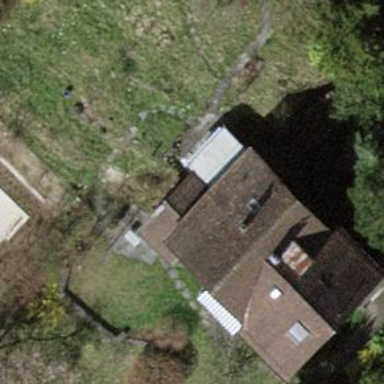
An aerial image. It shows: Building with flat roof.